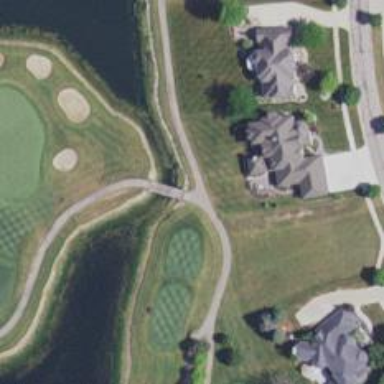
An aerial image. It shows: Service road designated as golf cart path.